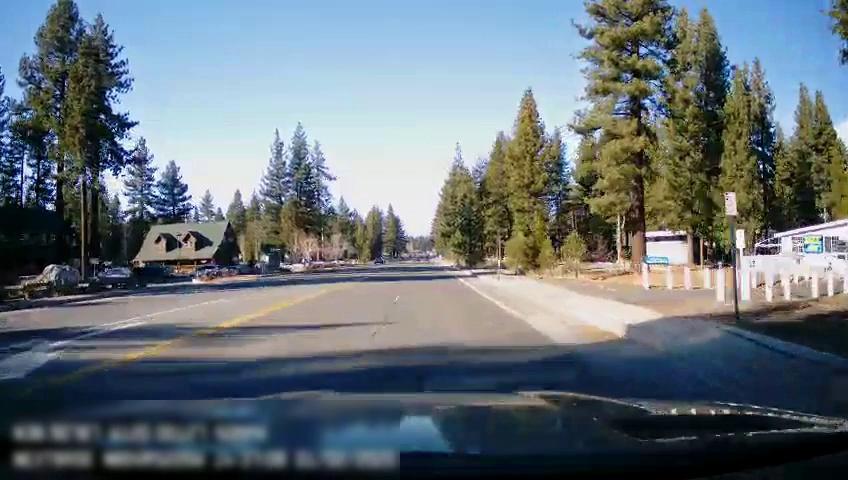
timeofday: Day
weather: Sunny
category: Drivable Space
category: Vehicles | SUV
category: Vehicles | SUV
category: Lanes | Opposite Lane
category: Lanes | Current Lane
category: Lanes | Current Lane
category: Lanes | Current Lane